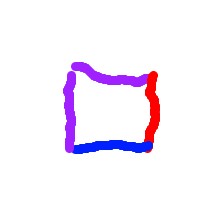
Shape: square